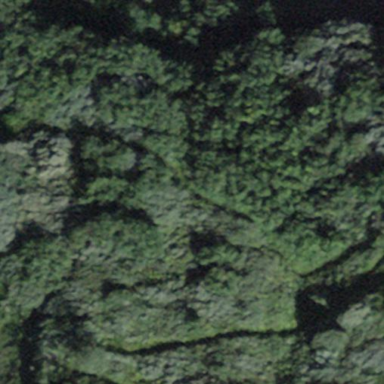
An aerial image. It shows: Broadleaved woodland area.